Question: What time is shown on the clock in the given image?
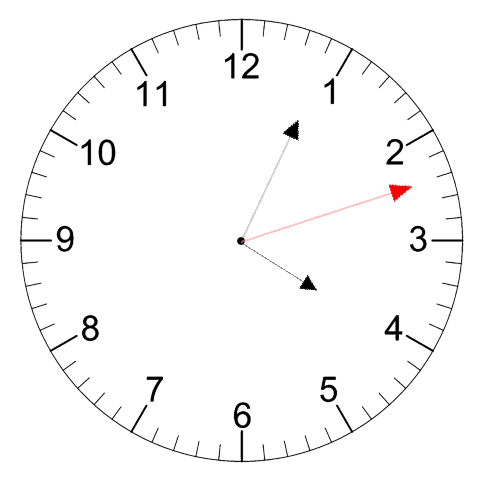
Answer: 04:04:12